Aerial crown-view tile of a tropical tree (Barro Colorado Island, Panama), acquired 20250715:
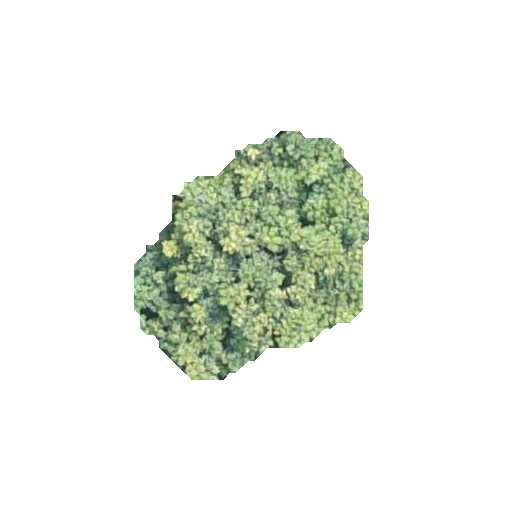
Species: Trattinnickia aspera
GBIF accepted scientific name: Trattinnickia aspera
Crown area: 60.795 m²